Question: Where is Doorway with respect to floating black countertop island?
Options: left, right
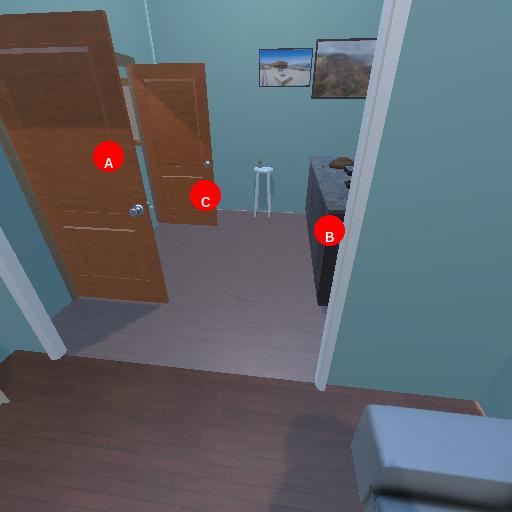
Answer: left